Here is the envelope spectrum of one vibration snapshot from a rolling-element bearing, with each characteristic fault-frequency family marked on the frequency axis. Based on the visible evidence, which condition applies: normal, inner_race, outer_race, ball?
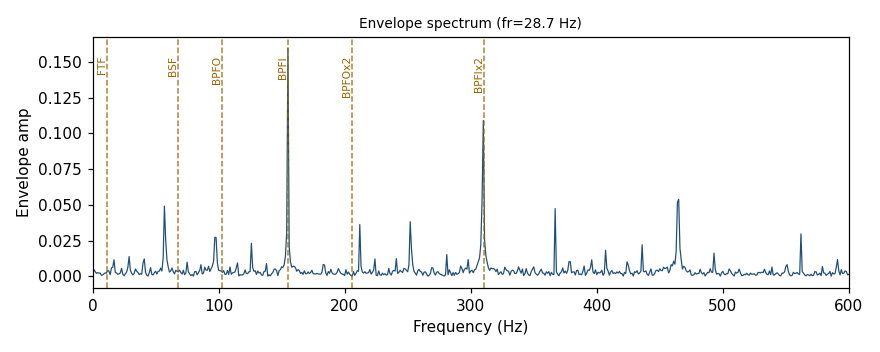
Answer: inner_race